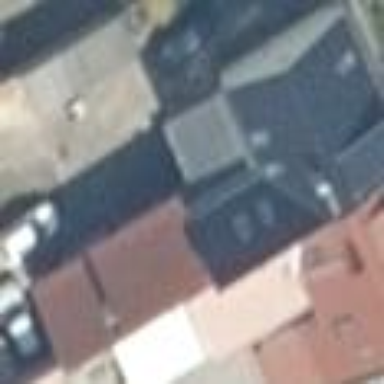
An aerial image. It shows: Building.